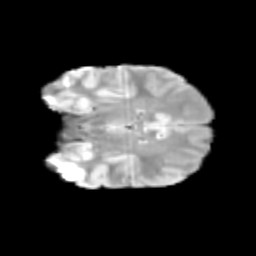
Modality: T2w
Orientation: coronal
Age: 11
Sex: female
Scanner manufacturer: siemens
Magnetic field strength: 3 T
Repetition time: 3.8 s
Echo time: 0.07 s